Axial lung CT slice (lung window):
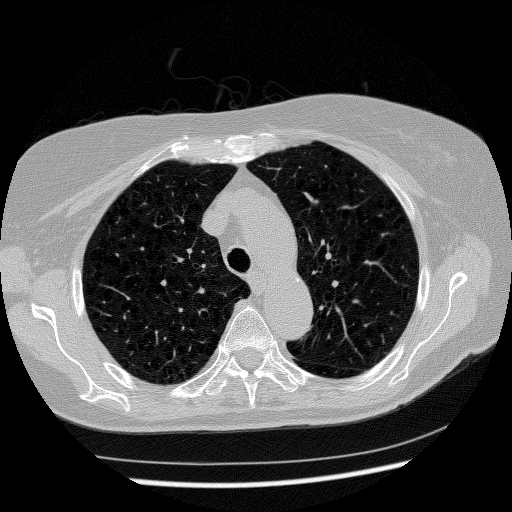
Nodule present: no